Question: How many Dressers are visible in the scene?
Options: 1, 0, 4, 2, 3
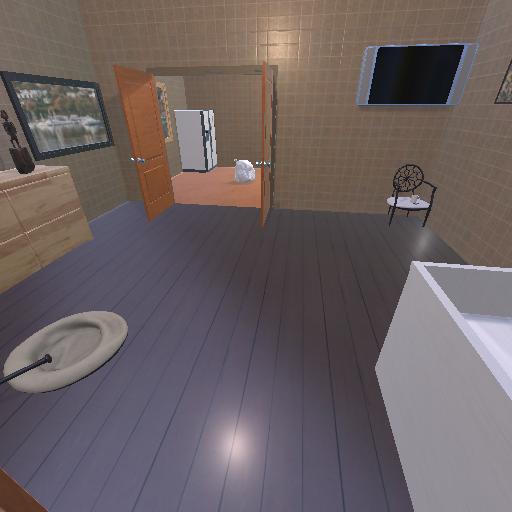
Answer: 1